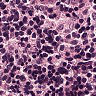
Metastatic tissue present: no